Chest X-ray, PA view. Patient: 60 years old, sex M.
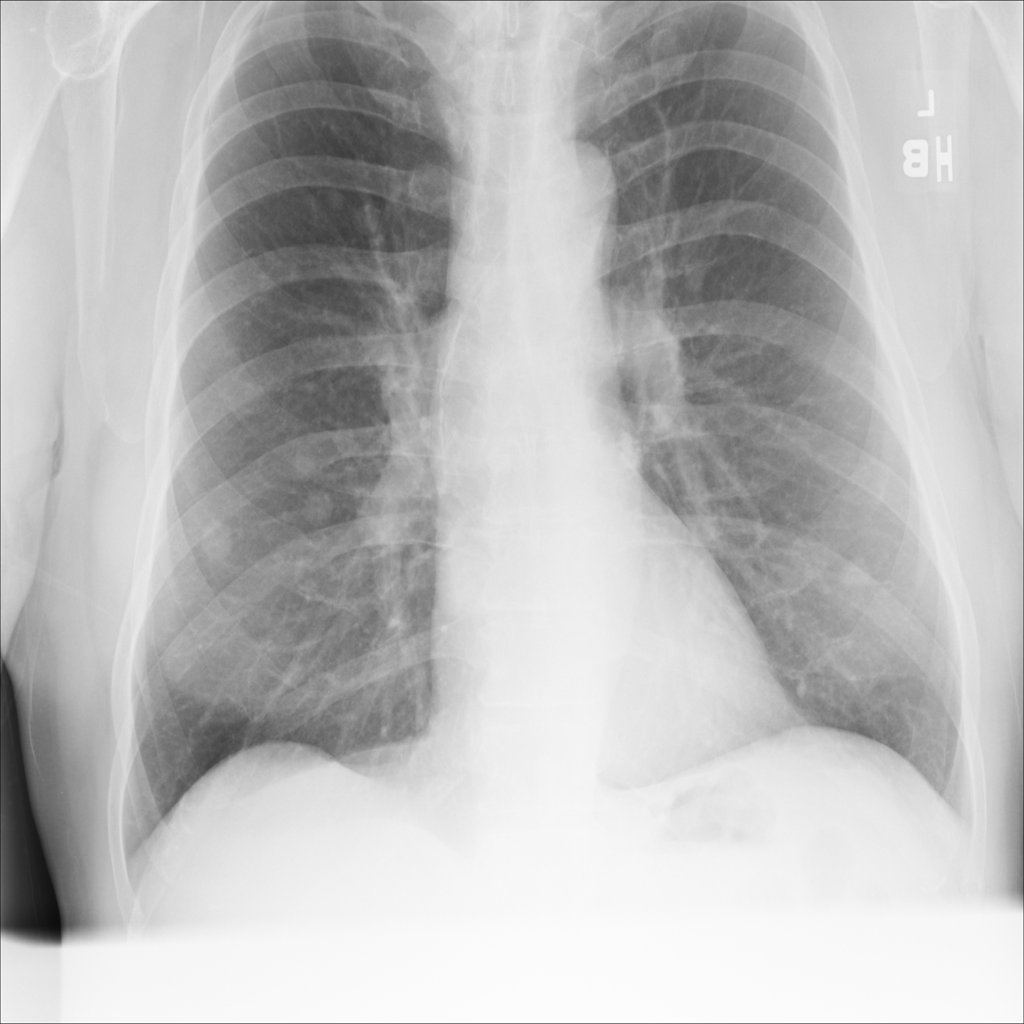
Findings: Mass